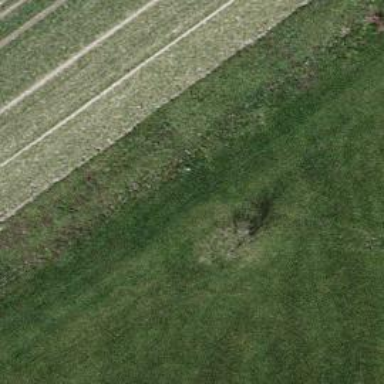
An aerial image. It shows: Path covered in grass.